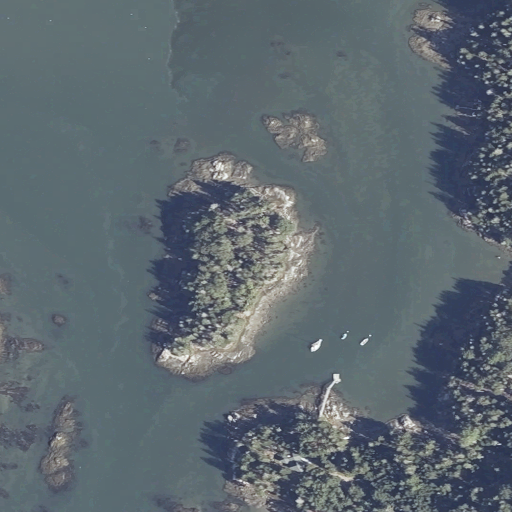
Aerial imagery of island in Maine named Sawyers Island containing open water, herbaceous wetlands, evergreen forest, and grassland